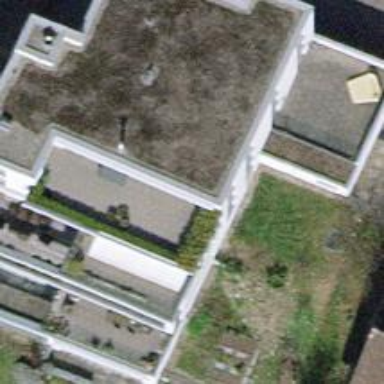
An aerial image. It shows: White apartments building.